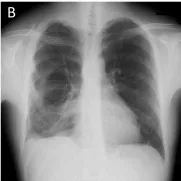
Chest radiograph. B: Marked improvements after 6 months of antituberculous chemotherapy.
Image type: radiology (x_ray)